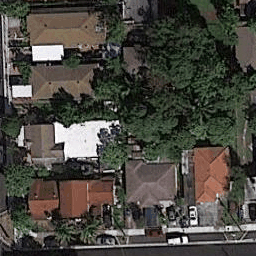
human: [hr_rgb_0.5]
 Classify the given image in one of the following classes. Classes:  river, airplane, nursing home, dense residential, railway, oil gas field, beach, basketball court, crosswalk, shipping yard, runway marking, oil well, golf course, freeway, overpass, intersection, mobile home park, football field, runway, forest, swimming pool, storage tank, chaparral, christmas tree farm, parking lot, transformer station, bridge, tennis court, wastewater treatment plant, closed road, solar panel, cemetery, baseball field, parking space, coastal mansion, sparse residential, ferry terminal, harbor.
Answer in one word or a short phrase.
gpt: dense residential